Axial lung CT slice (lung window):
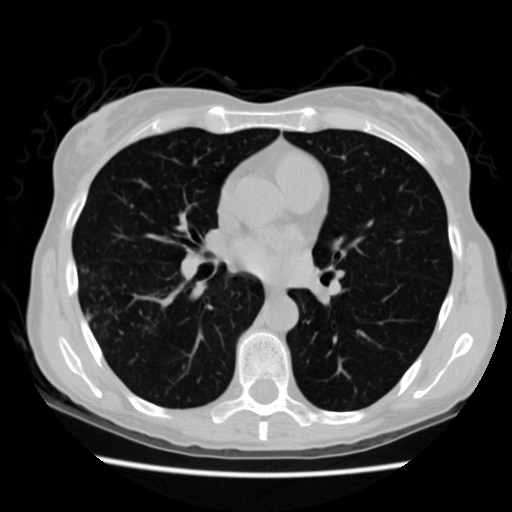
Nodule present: no